Question: What can I do to prevent gnuplot from connecting the very first and last points together?
This is the format I use:
'''
set timefmt '%H:%M:%S'
#set format x "%H:%M:%.3S"
set xdata time
set datafile sep ','
set term jpeg
set output 'oputput.jpeg'
plot 'input.csv' some_title using 1:$index title '$name' with lines
'''
Sample input file:
'''
00:11:37.220,registerUser,2457,285
00:15:12.566,registerUser,1171,219
00:21:34.024,registerUser,89,234
00:27:35.545,registerUser,95,261
00:29:12.458,registerUser,1207,19
00:35:22.269,registerUser,1257,257
.
.
.
23:29:40.704,registerUser,1753,216
23:30:23.672,registerUser,101,17
23:40:47.221,registerUser,101,283
23:49:18.986,registerUser,105,366
23:57:36.886,registerUser,102,238
'''
Output:

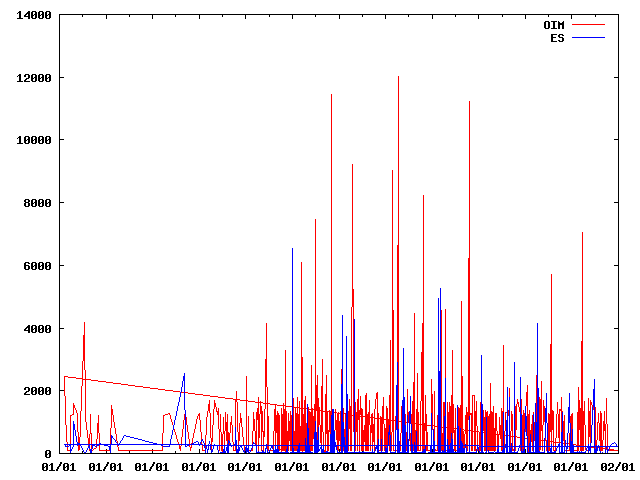
Answer: I will give two answers, one through manipulating data and one using gnuplot:
## 1) check/remove the last line of the data file
When your issue happens it usually means that there is a spurious data point at the end of the file (or somewhere in the middle) that draws that line. . I don't think gnuplot has a setting to connect the last and first lines, but to be safe you can put the command
'''
reset
'''
at the beginning of your script.
## 2) use stats to count the N lines in the file and only plot N-1 lines
To do this you need gnuplot version >= 4.6.0.
'''
# do stats first to get number of records; doesn't work in time mode
stats 'input.csv' nooutput
N = STATS_records - 2
set term jpeg size 1200,1000
set output 'output.jpeg'
set xdata time
set timefmt '%H:%M:%S'
set datafile sep ','
plot 'input.csv' some_title using 1:$index every ::::N title '$name' with lines
'''
Type 'help every' at the gnuplot command prompt if the syntax is unfamiliar to you.